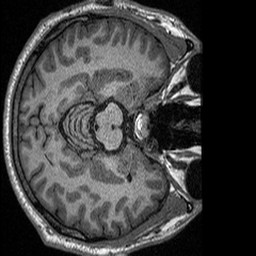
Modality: T1w
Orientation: axial
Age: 38
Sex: male
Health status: healthy
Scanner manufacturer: siemens
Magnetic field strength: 3 T
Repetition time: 2.3 s
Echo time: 0.00298 s